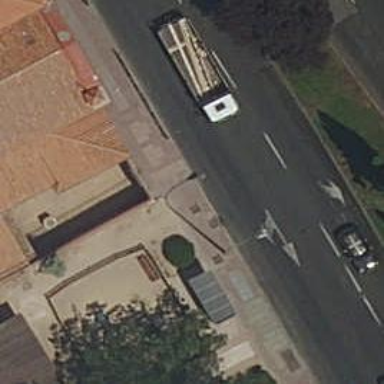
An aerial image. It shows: Bus stop with sheltered platform for public transport.